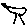
Label: bird